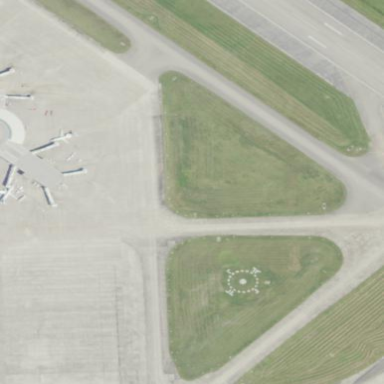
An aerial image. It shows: Apron at the airport.